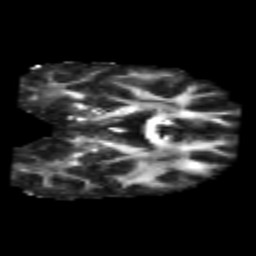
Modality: FA
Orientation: coronal
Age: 33
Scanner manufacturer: philips
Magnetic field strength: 3 T
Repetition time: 8.595 s
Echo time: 0.1273 s